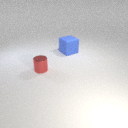
large blue rubber cube to the right of small red metal cylinder